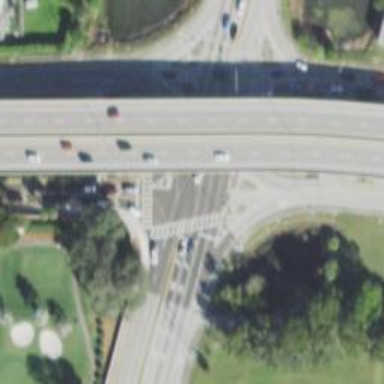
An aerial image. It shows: Asphalt road with primary link designation.